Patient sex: M
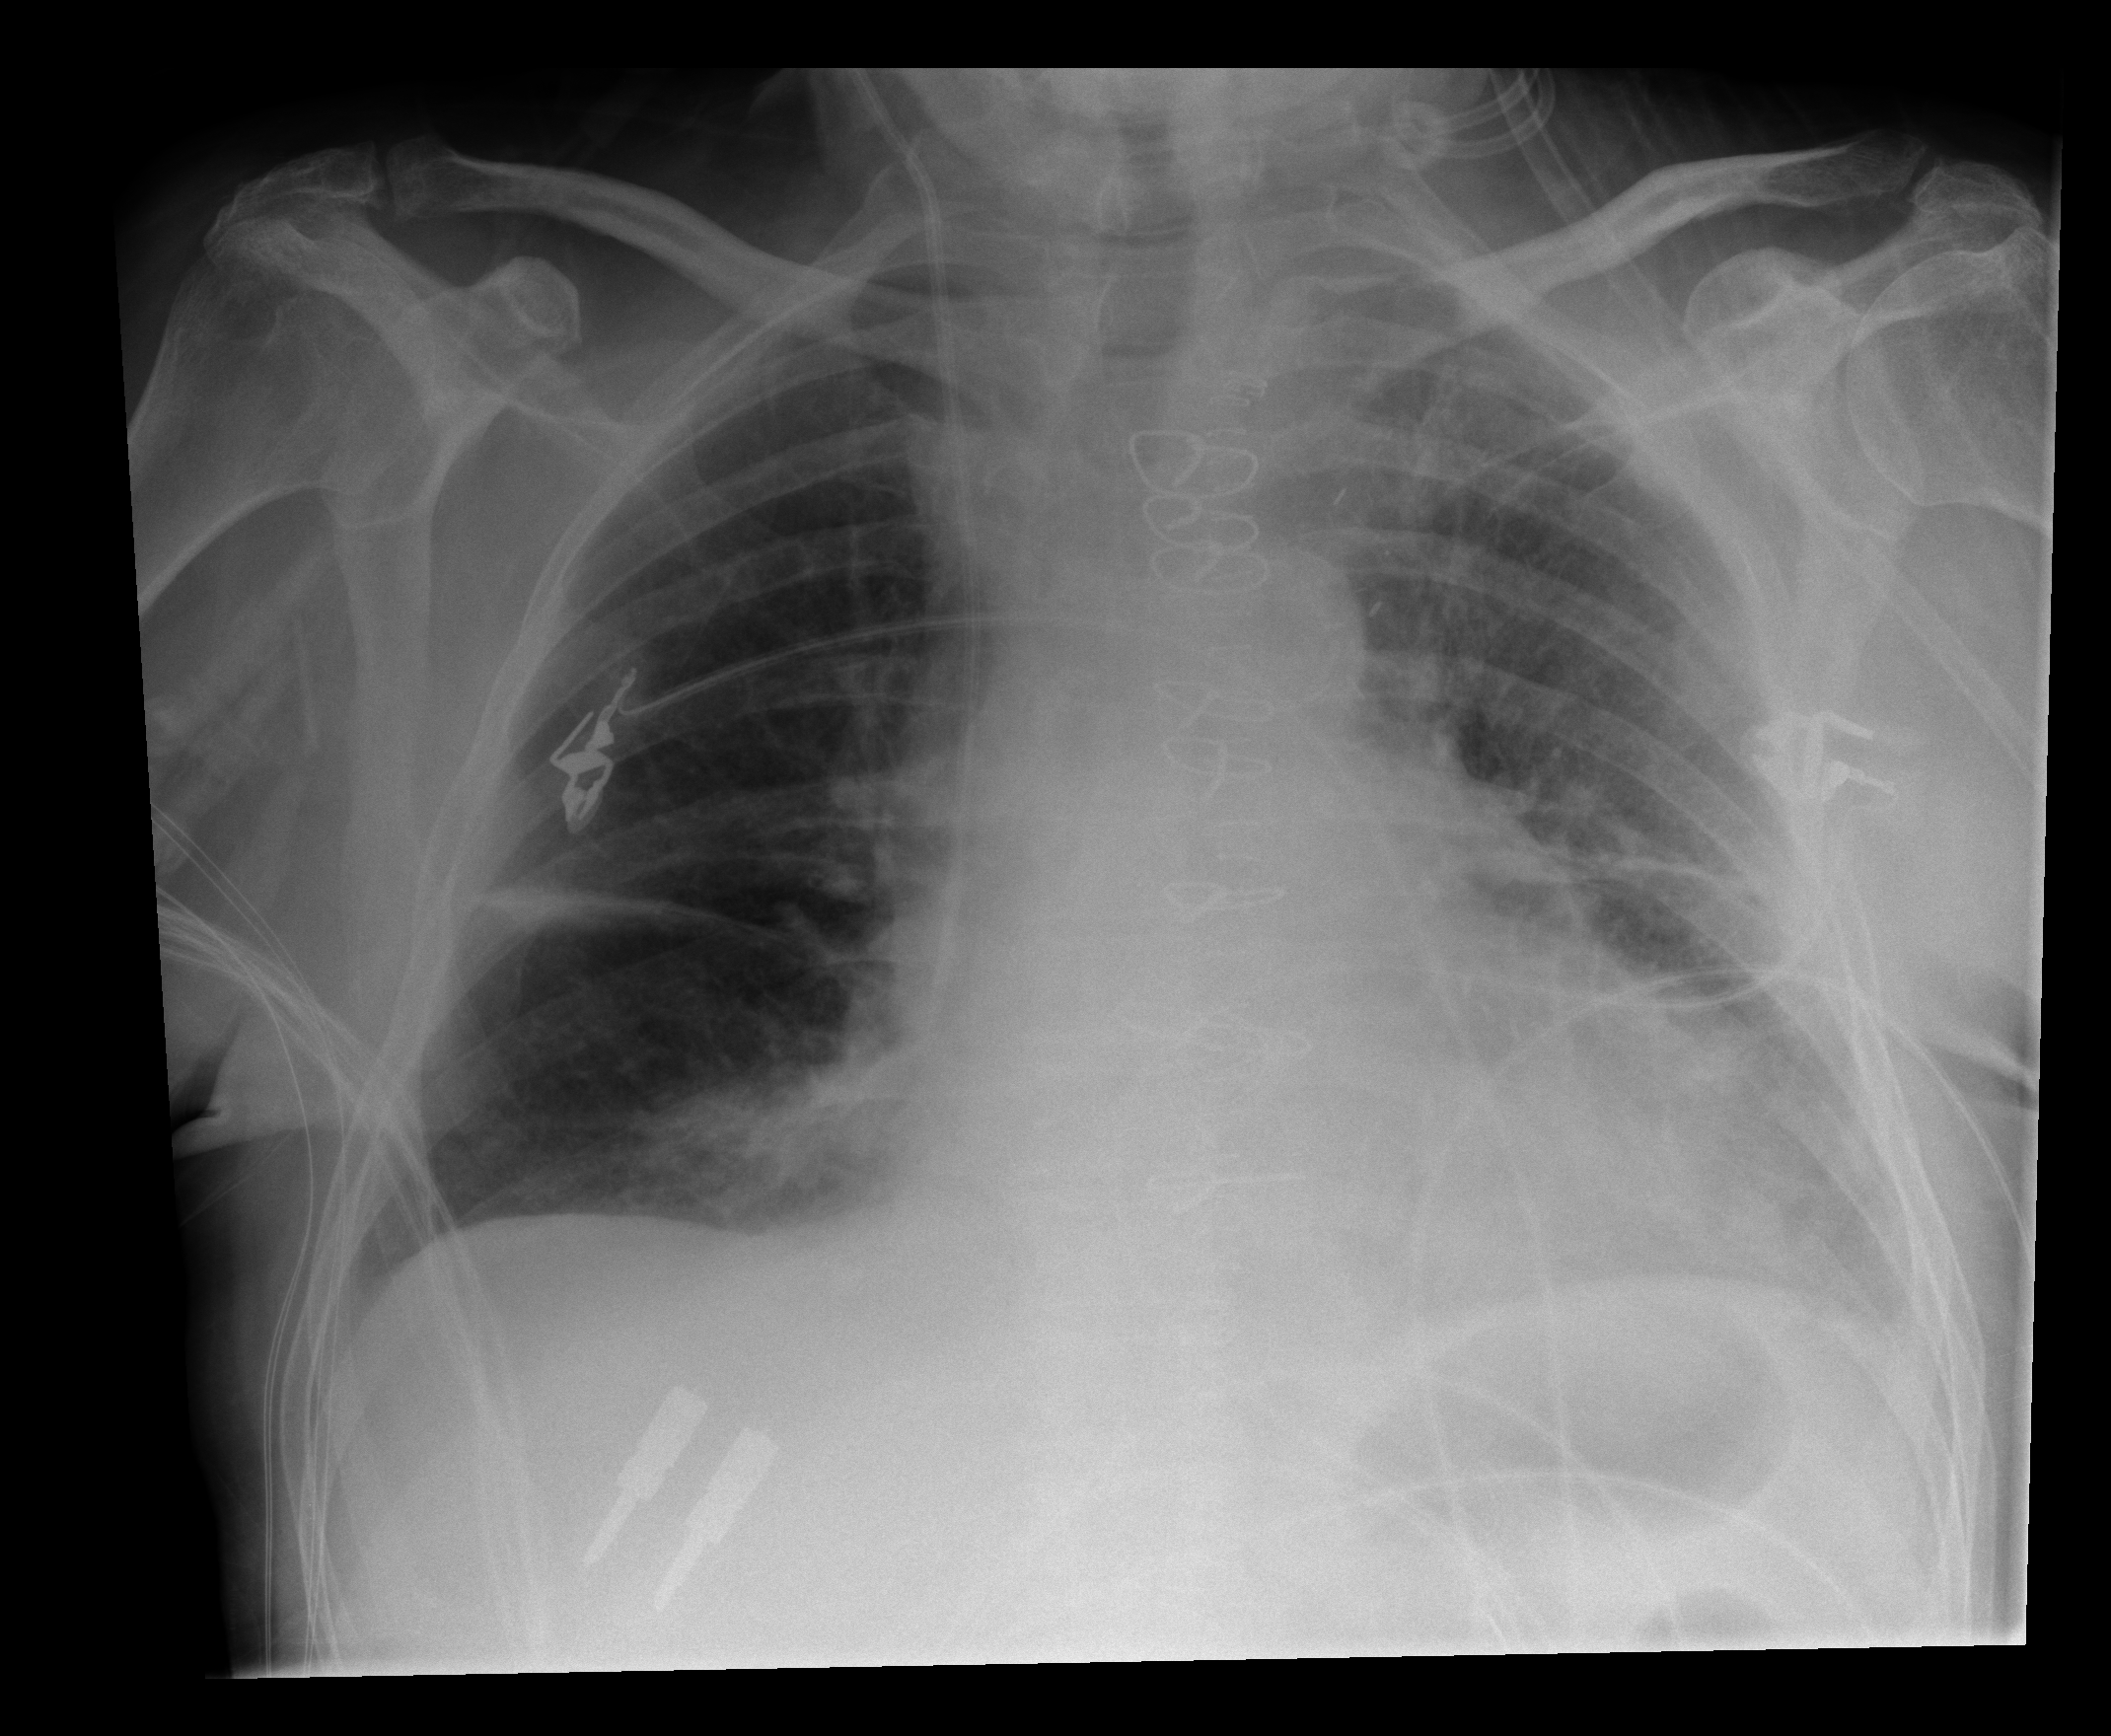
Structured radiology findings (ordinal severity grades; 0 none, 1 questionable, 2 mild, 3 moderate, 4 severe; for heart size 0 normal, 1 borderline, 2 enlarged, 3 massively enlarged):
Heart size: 2
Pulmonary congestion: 3
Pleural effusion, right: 0
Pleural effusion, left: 0
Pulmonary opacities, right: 2
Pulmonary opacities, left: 1
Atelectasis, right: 2
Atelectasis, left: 2